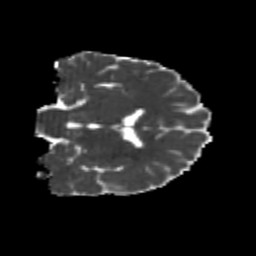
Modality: MD
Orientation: coronal
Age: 21
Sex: male
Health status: healthy
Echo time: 0.074 s